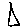
Label: triangle